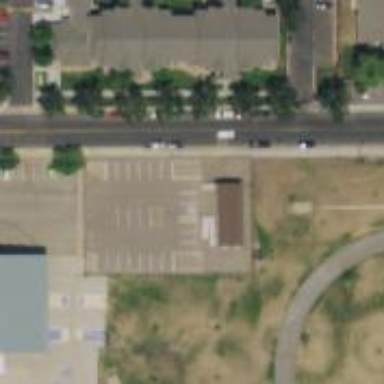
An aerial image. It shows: Parking space.